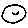
Label: circle